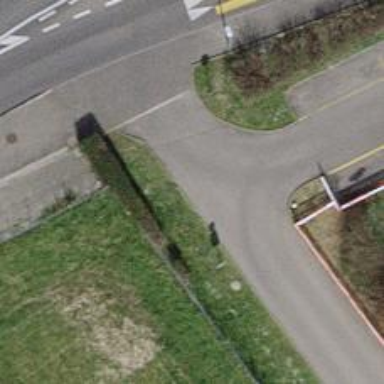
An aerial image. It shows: Road serving as parking aisle.